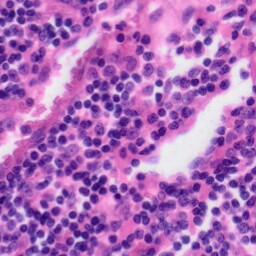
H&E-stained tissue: Tonsil